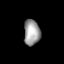
Tissue: lung
Cell type: T cells
Senescence score: 0.1541
Nuclear area (px): 405
Mean DAPI intensity: 157.57